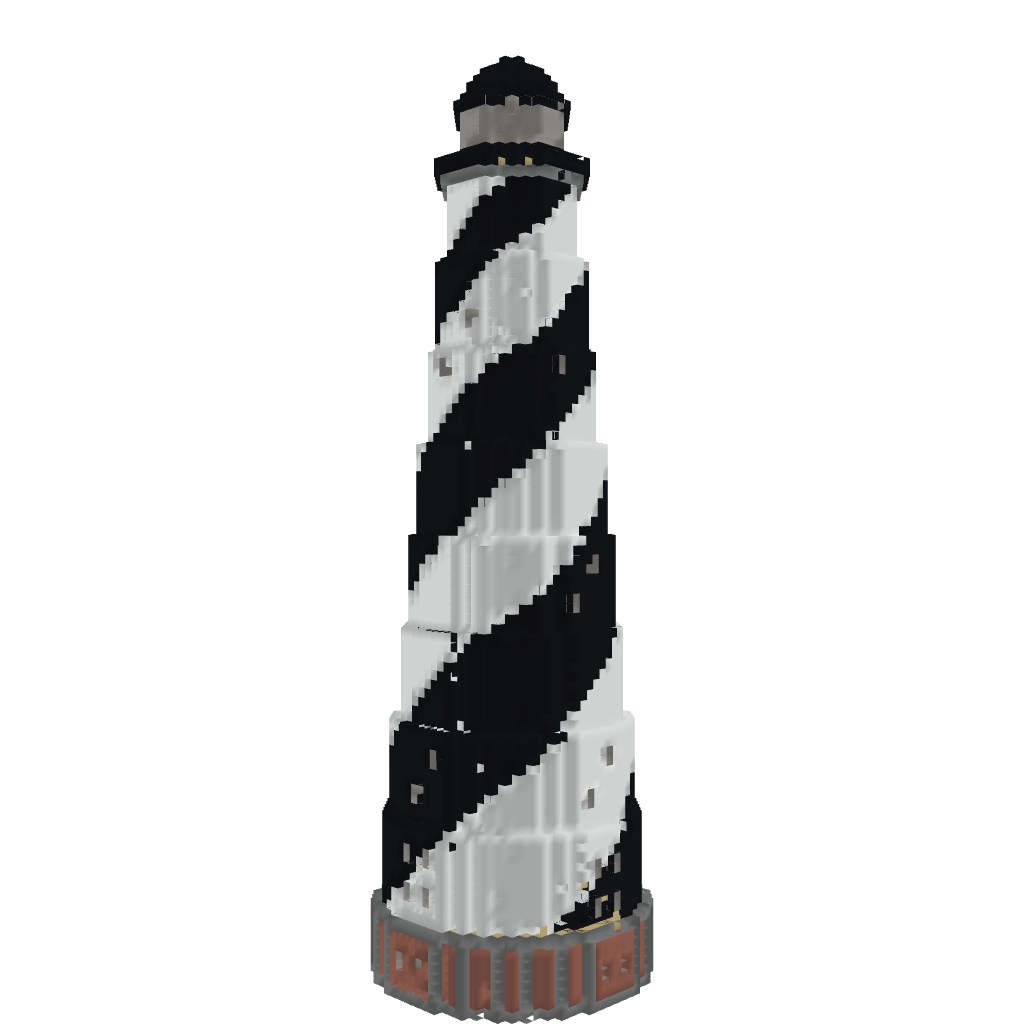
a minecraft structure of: Lighthouse